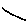
Label: line